Question: Am developing an app which has a calculator function: for example, i have 4 text-fields, when a user keys in the a number in the first field, second field and third field, the app will auto calculate and give the answer on the 4th field with out the user pressing any button.
1 + 1 + 1 = 3 the answer which is 3 is auto calculated. the code for my text-field are:
'''
Ext.define("ikhlas.view.assetallocate", {
extend: 'Ext.Panel',
xtype: 'assetpanel',
config: {
title: 'Asset',
iconCls: 'info',
scrollable: true,
styleHtmlContent: true,
items: [{
layout: 'hbox',
items: [{
html: 'Sum 1:',
flex: 1
}, {
xtype: 'textfield',
flex: 1
}, ]
}, {
xtype: 'spacer',
height: 10
}, {
layout: 'hbox',
items: [{
html: 'Sum 2:',
flex: 1
}, {
xtype: 'textfield',
flex: 1
}, ]
}, {
xtype: 'spacer',
height: 10
}, {
layout: 'hbox',
items: [{
html: 'Sum 3:',
flex: 1
}, {
xtype: 'textfield',
flex: 1
}, ]
}, {
xtype: 'spacer',
height: 10
}, ]
}
});
'''

My controller looks like this, its still empty:
'''
Ext.define('ikhlas.controller.SubmitController', {
extend: 'Ext.app.Controller',
config: {
refs: {
},
control: {
}
},
submitbutton: function () {
}
});
'''
My store and My model are all empty for now. Who can help me out set up this its really giving me a hard time?
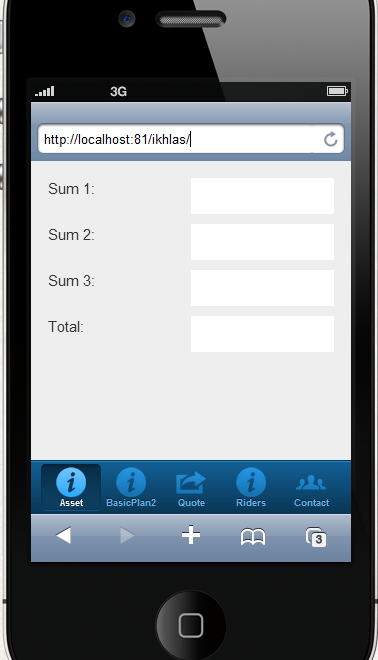
Answer: Firstly, give 'id' property to each of your '4 textfield' like this,
'''
xtype:' textfield',
id: 'txtField1'
'''
and so on.
Then,
Add the 'Submit' button code below your spacer,
'''
{
xtype: 'button',
text:'Submit',
id: 'submitBtn'
}
'''
and then, in your 'controller' file, write like this,
'''
config:{
refs:{
submitBtn: '#submitBtn',
txtField1: '#txtField1',
txtField2: '#txtField2',
txtField3: '#txtField3',
txtField4: '#txtField4'
},
control:{
submitBtn: {
tap: 'submitBtnTapFn'
}
}
},
submitBtnTapFn : function(){
var value1 = Ext.getCmp('txtField1').getValue();
var value2 = Ext.getCmp('txtField2').getValue();
var value3 = Ext.getCmp('txtField3').getValue();
var value4;
value4 = value1 + value2 + value3;
Ext.getCmp('txtField4').setValue(value4);
}
'''